Interaction volume radius: 5 \u00c5
Interaction volume height: 10 \u00c5
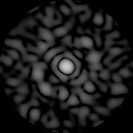
Disorder parameter: 0.8744